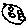
Label: moon